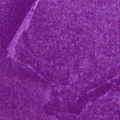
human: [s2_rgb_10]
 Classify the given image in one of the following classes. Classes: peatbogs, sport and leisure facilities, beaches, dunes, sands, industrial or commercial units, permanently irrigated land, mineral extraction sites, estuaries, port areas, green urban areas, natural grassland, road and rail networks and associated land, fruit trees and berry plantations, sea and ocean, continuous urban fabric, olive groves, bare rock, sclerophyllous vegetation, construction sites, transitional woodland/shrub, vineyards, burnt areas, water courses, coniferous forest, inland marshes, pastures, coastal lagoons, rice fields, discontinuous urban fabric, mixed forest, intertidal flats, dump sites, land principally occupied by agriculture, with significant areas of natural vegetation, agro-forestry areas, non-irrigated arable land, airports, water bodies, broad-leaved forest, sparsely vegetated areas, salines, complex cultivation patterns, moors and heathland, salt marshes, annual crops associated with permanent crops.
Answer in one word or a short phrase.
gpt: sea and ocean